Question: I am facing a problem with datamapper functionality. I have created a flow where I am querying the database and want the output to be passed to datamapper for converting it to a good readable format say xml. The problem is that when I insert a datamapper after the database connector, it does not sense the input correctly. Also I am not able to select the actual Source and type for input/output.

Below is my configuration XML:
'''
<?xml version="1.0" encoding="UTF-8"?>
<mule xmlns:data-mapper="http://www.mulesoft.org/schema/mule/ee/data-mapper" xmlns:http="http://www.mulesoft.org/schema/mule/http" xmlns:db="http://www.mulesoft.org/schema/mule/db" xmlns="http://www.mulesoft.org/schema/mule/core" xmlns:doc="http://www.mulesoft.org/schema/mule/documentation"
xmlns:spring="http://www.springframework.org/schema/beans" version="EE-3.6.1"
xmlns:xsi="http://www.w3.org/2001/XMLSchema-instance"
xsi:schemaLocation="http://www.springframework.org/schema/beans http://www.springframework.org/schema/beans/spring-beans-current.xsd
http://www.mulesoft.org/schema/mule/core http://www.mulesoft.org/schema/mule/core/current/mule.xsd
http://www.mulesoft.org/schema/mule/http http://www.mulesoft.org/schema/mule/http/current/mule-http.xsd
http://www.mulesoft.org/schema/mule/db http://www.mulesoft.org/schema/mule/db/current/mule-db.xsd
http://www.mulesoft.org/schema/mule/ee/data-mapper http://www.mulesoft.org/schema/mule/ee/data-mapper/current/mule-data-mapper.xsd">
<http:listener-config name="HTTP_Listener_Configuration-2" host="0.0.0.0" port="8081" doc:name="HTTP Listener Configuration"/>
<db:mysql-config name="MySQL_Configuration" host="localhost" port="3306" user="user" password="XXXXX" database="test" doc:name="MySQL Configuration"/>
<flow name="sample2Flow">
<http:listener config-ref="HTTP_Listener_Configuration-2" path="/mysqlconnect" doc:name="HTTP"/>
<set-payload value="'mysql connect'" doc:name="Set Payload"/>
<db:select config-ref="MySQL_Configuration" doc:name="Database">
<db:parameterized-query><![CDATA[select * from employee where id=#[message.inboundProperties.'http.query.params'.id]]]></db:parameterized-query>
</db:select>
<data-mapper:transform doc:name="DataMapper"/>
<logger message="#[payload]" level="INFO" doc:name="Logger"/>
<echo-component doc:name="Echo"/>
</flow>
</mule>
'''
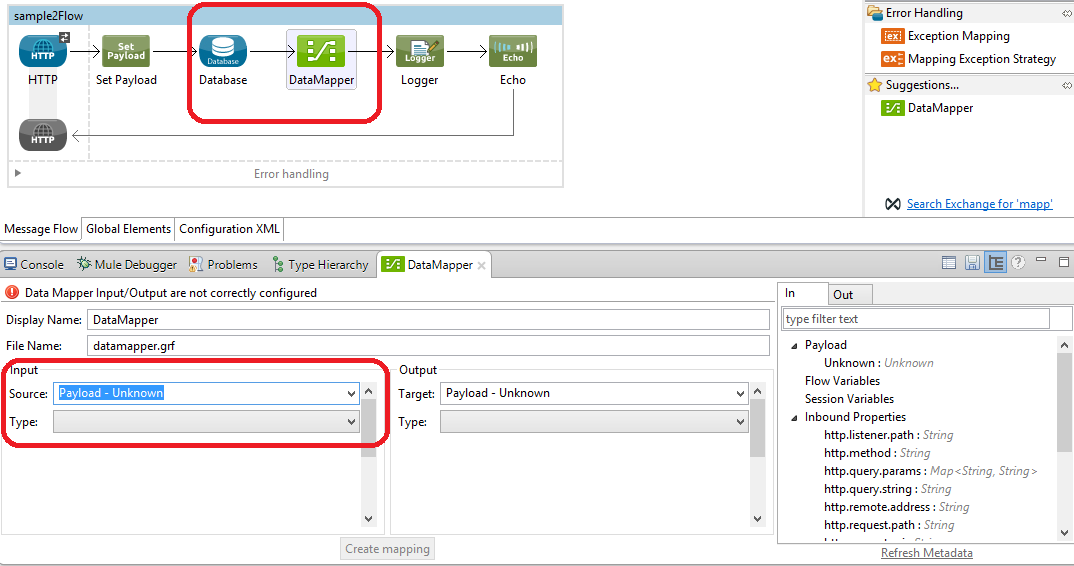
Answer: The datasense was started working when I refreshed the metadata. To do this I have clicked on on below right corner of the studio.
Additionally If it doesn't appear, just click on studio canvas.